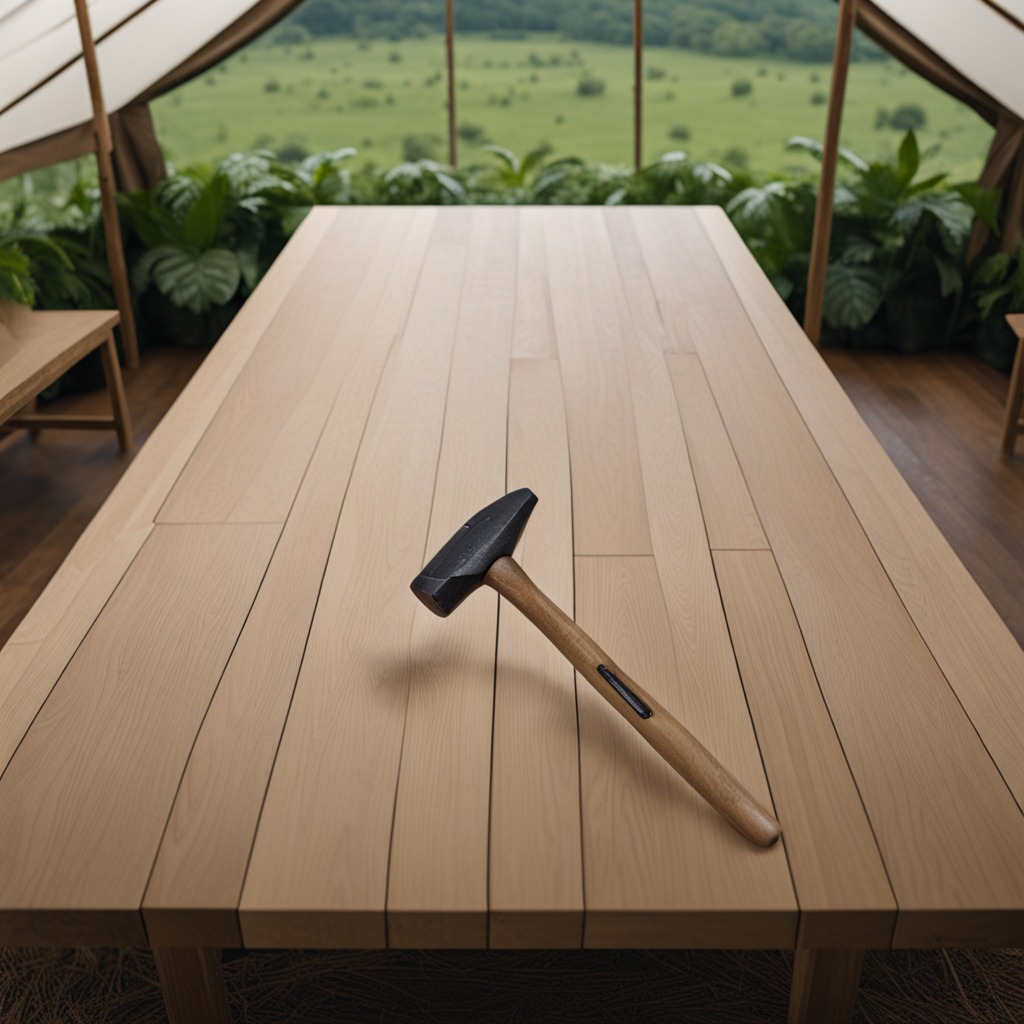
A hammer is lying on the wooden table inside a jungle field workshop tent humid ambient light worn but